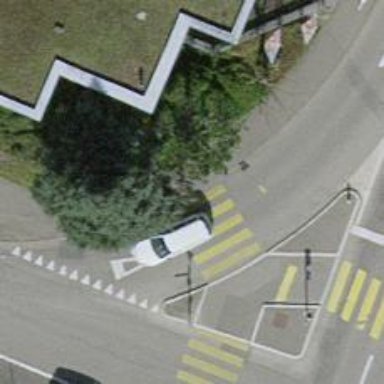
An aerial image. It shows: Kerb barrier.